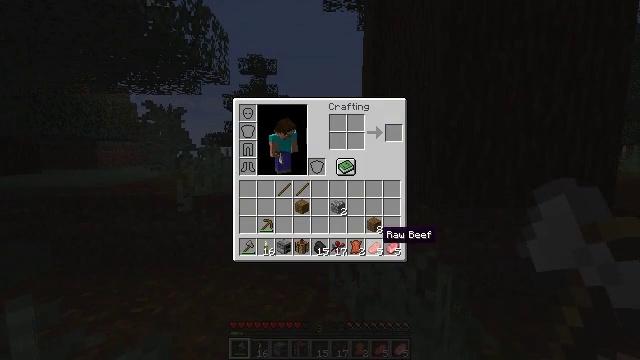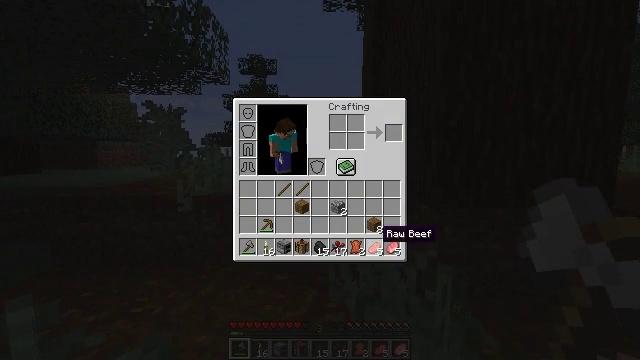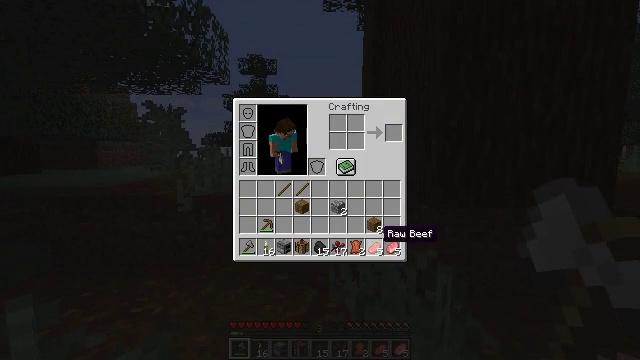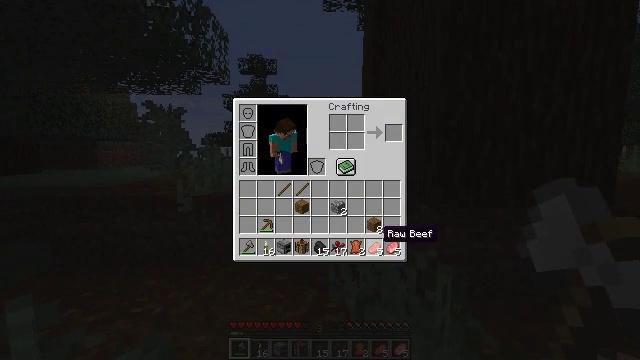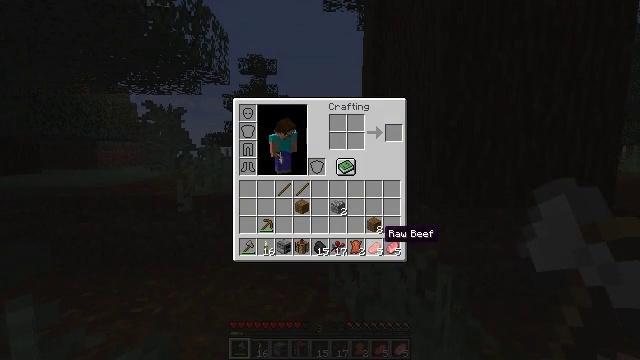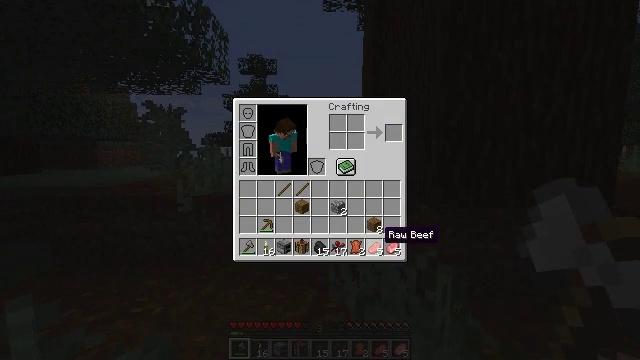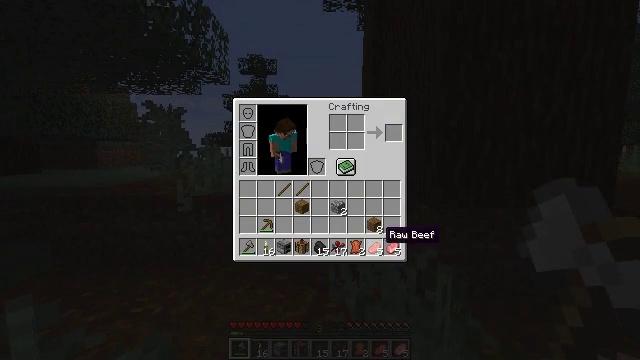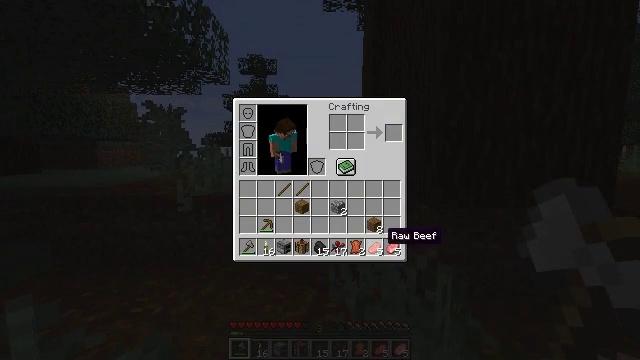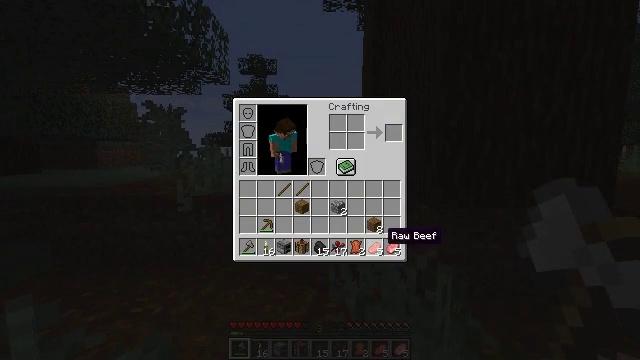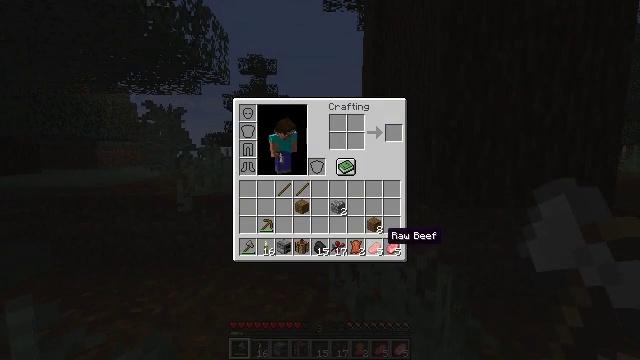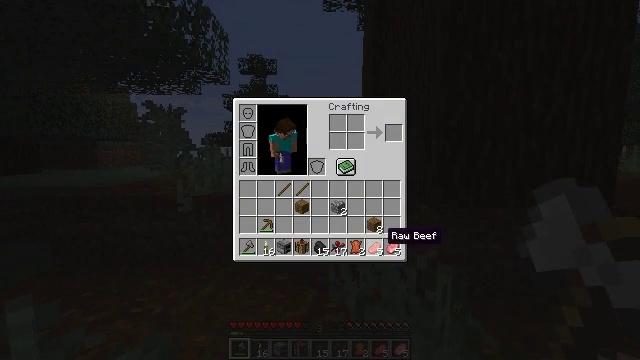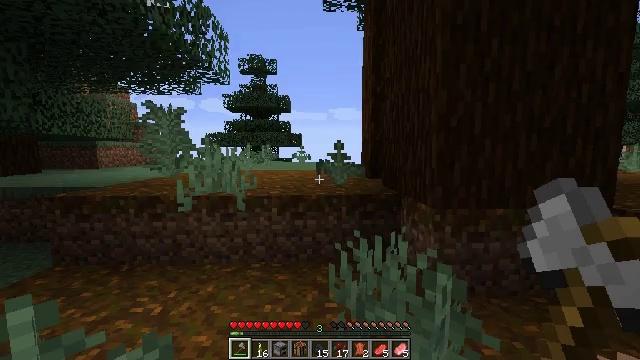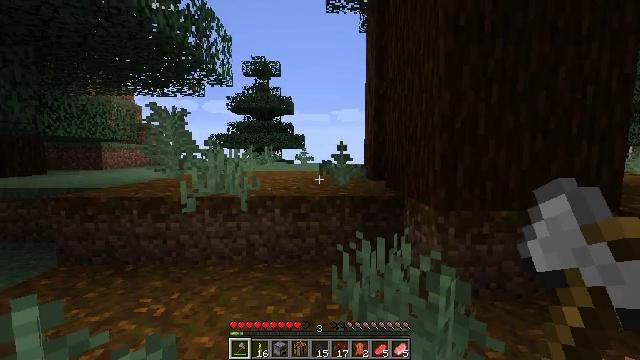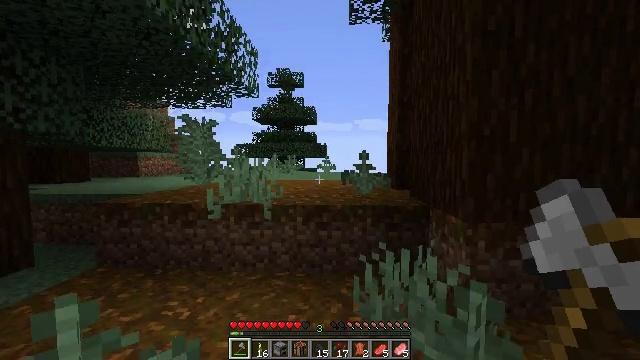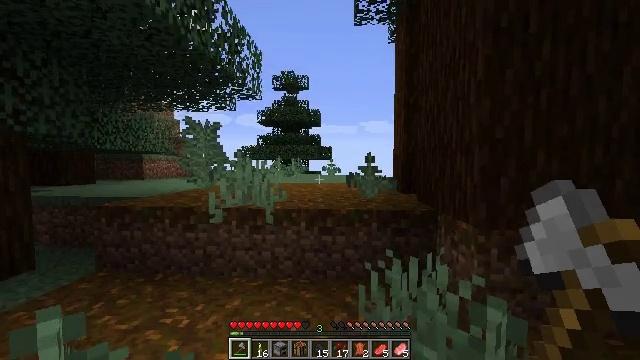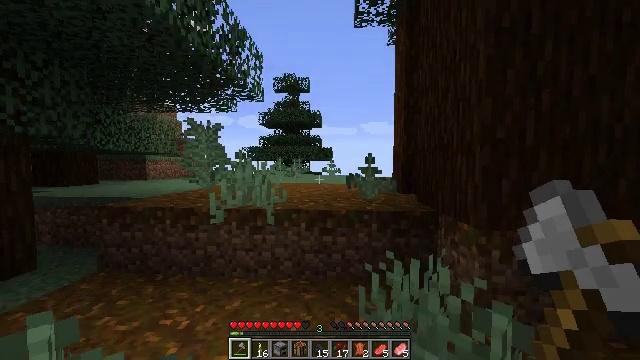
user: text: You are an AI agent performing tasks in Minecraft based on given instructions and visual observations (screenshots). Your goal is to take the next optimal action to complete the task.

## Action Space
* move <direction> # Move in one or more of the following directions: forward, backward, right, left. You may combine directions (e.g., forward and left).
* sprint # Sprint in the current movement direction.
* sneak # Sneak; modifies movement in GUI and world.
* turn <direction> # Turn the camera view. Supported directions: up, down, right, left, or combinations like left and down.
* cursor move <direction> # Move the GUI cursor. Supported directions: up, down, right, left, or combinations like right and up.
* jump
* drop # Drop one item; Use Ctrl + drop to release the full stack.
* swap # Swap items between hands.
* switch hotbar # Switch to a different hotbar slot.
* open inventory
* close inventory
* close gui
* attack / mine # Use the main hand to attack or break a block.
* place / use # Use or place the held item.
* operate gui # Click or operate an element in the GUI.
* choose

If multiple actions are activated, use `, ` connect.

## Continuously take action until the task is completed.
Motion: motion action
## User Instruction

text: Mine the kelp plant underwater.
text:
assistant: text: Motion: no_op
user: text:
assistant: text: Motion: no_op
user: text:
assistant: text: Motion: no_op
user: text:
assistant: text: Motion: no_op
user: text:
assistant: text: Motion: no_op
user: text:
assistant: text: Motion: no_op
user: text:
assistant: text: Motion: no_op
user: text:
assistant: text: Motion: no_op
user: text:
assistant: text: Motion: no_op
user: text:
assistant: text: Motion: no_op
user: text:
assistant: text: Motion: close inventory
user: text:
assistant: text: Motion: close inventory
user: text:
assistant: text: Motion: turn left and up
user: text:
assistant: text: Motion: move forward, sprint, turn left
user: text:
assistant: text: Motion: move forward, sprint
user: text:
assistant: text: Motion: move forward, sprint
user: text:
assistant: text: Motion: move forward, sprint, turn right
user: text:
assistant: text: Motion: move forward, sprint, turn right
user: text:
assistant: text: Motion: move forward, sprint, jump
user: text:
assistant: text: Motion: move forward, sprint, jump
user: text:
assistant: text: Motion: move forward, sprint, jump
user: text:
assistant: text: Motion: move forward, sprint, jump
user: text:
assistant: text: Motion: move forward, sprint, jump
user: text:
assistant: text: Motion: move forward, sprint, jump
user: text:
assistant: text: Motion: move forward, sprint, jump
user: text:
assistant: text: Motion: move forward, sprint, jump
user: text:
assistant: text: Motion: move forward, sprint, jump
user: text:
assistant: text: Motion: move forward, sprint, jump
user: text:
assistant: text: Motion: move forward, sprint, jump
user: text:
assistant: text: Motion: move forward, sprint, turn down, jump